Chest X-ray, PA view. Patient: 33 years old, sex F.
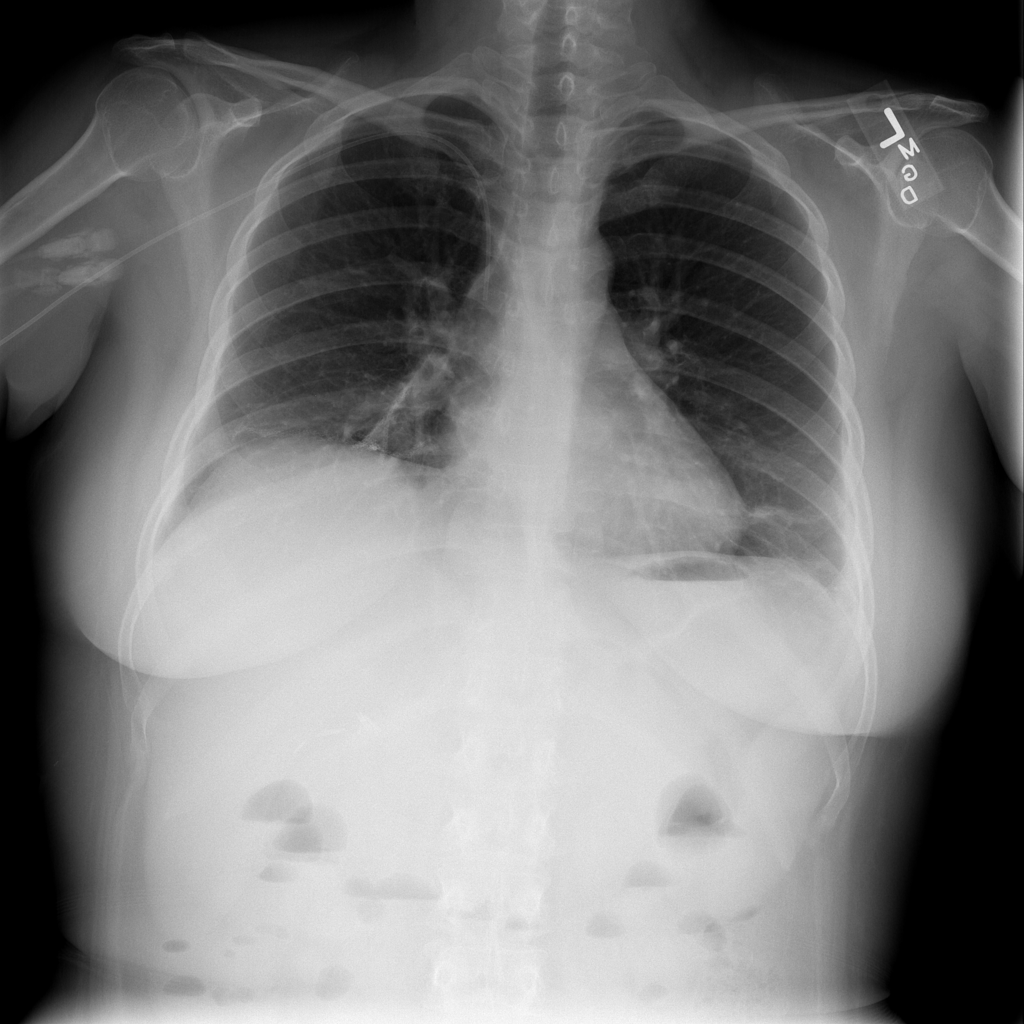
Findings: No Finding